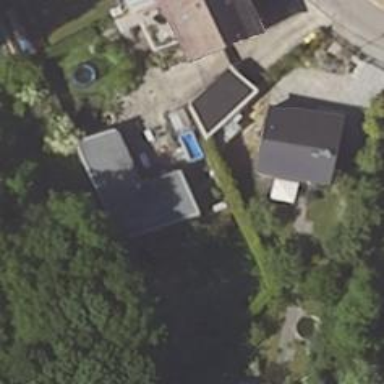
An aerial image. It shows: Shed building.